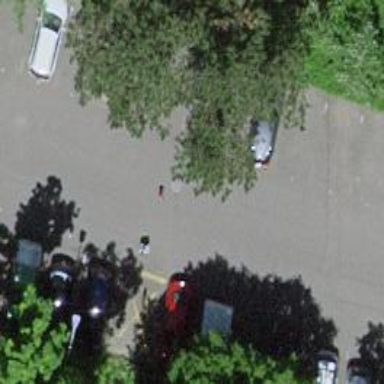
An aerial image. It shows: Paved footway.